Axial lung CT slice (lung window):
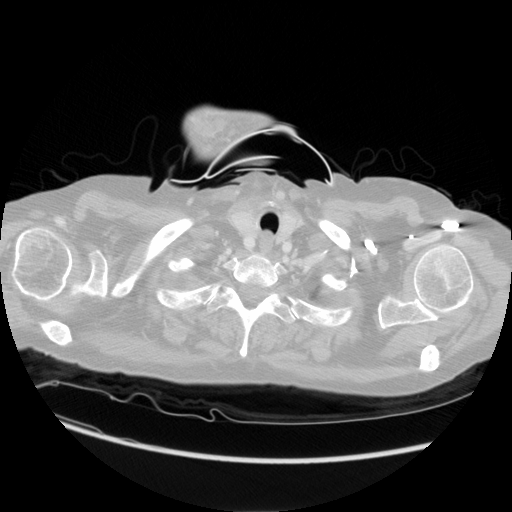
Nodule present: no